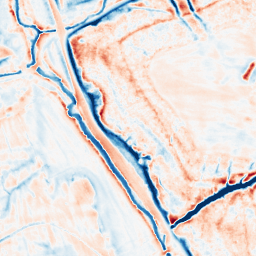
Category: edge_preserving
Decomposition family: anisotropic_diffusion
Decomposition parameters: iterations: 50
kappa: 10
gamma: 0.2
Upsampling method: linear_exact
Upsampling parameters: scale: 2
Upsampling scale: 2